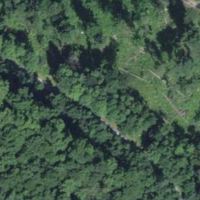
EUNIS habitat code: 41
Species observed at this site:
Salvia glutinosa